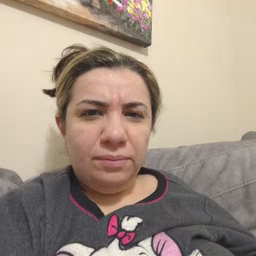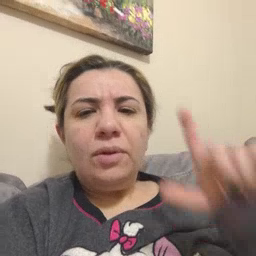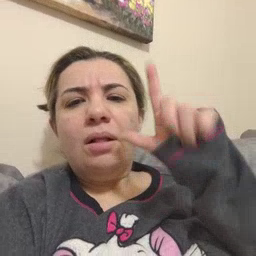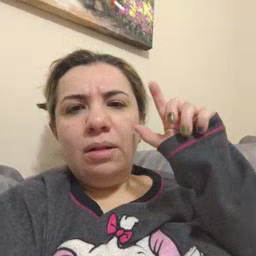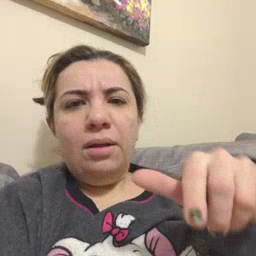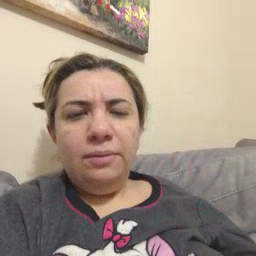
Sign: later